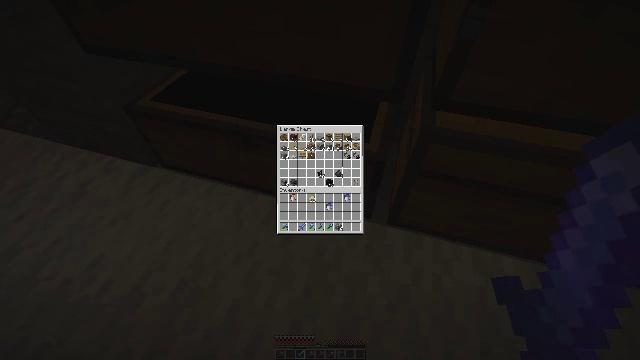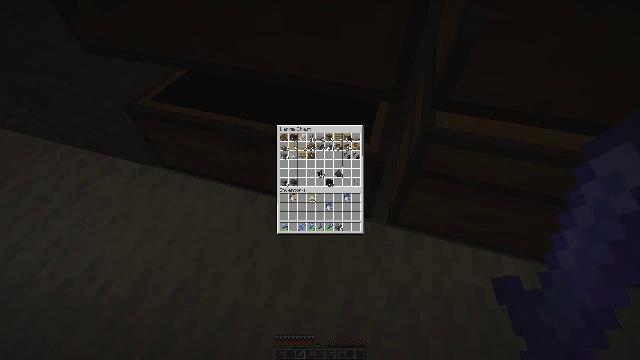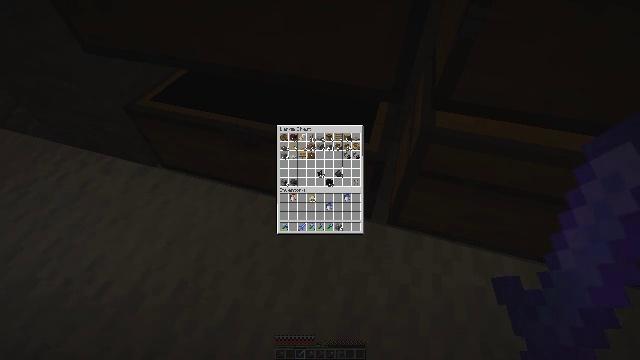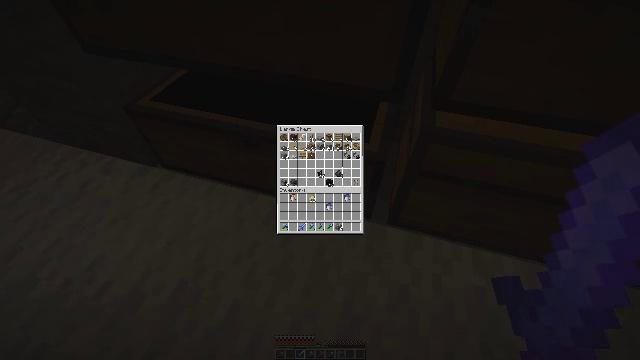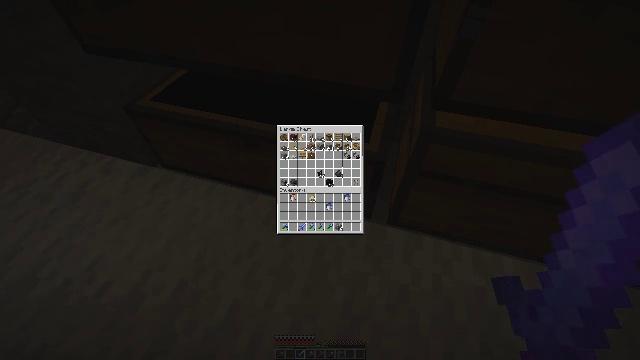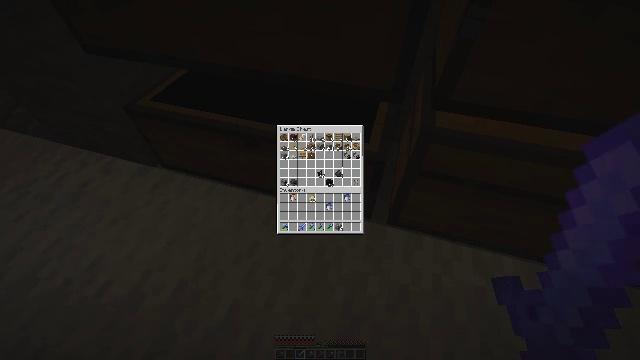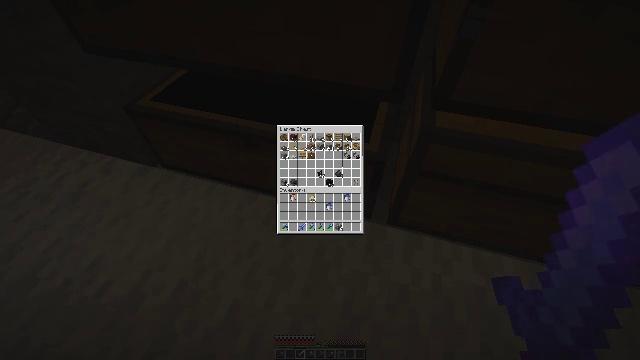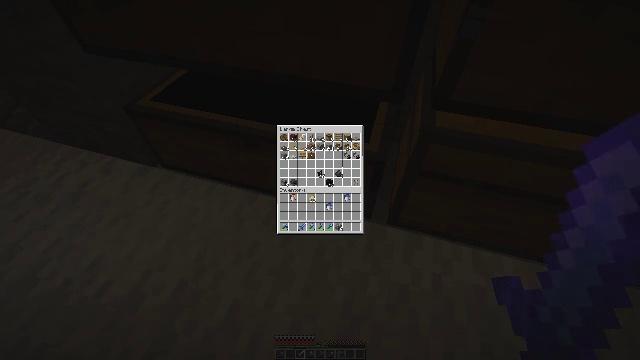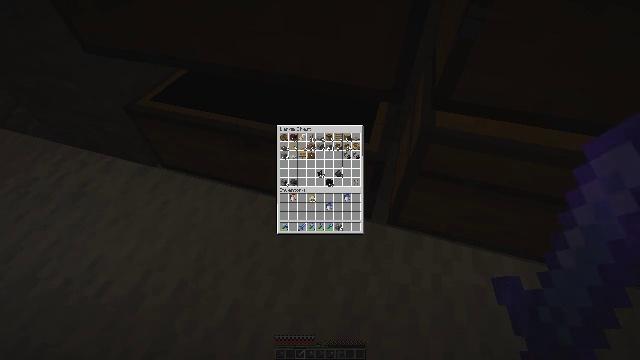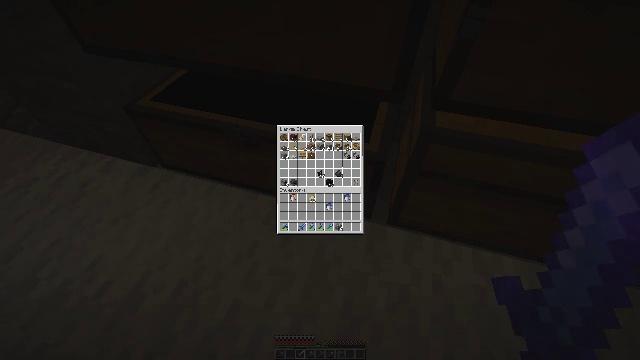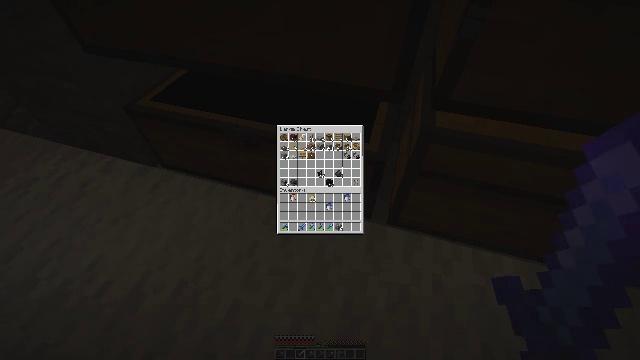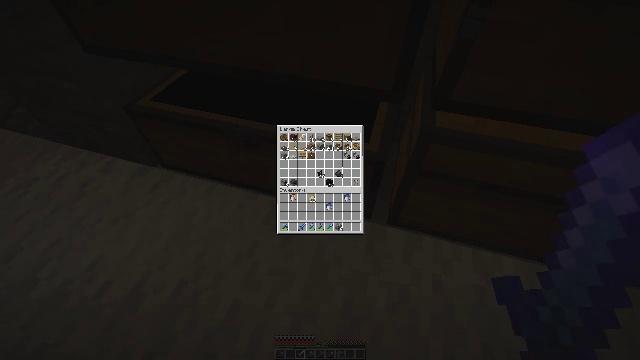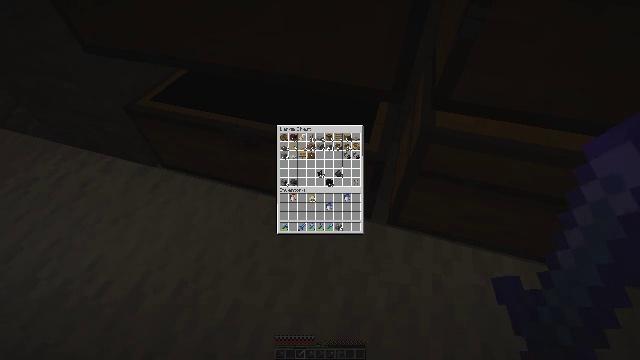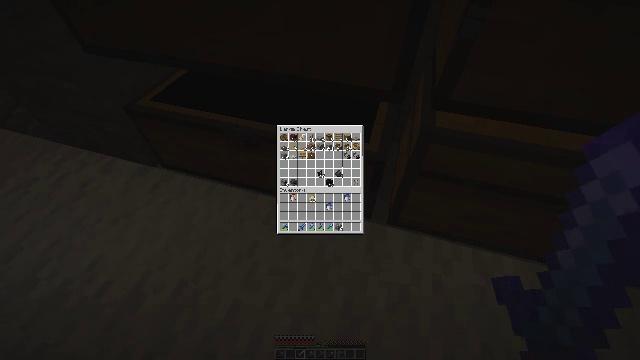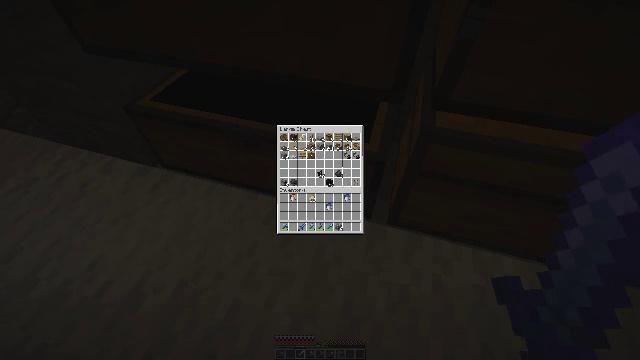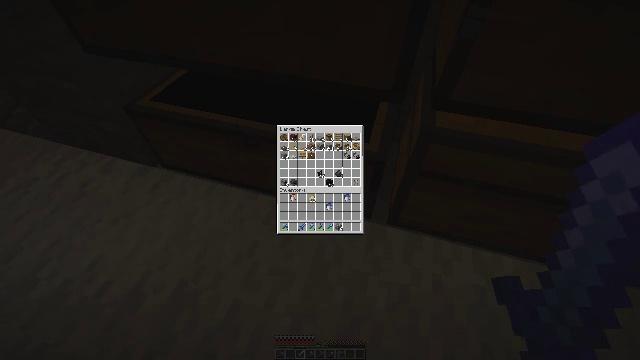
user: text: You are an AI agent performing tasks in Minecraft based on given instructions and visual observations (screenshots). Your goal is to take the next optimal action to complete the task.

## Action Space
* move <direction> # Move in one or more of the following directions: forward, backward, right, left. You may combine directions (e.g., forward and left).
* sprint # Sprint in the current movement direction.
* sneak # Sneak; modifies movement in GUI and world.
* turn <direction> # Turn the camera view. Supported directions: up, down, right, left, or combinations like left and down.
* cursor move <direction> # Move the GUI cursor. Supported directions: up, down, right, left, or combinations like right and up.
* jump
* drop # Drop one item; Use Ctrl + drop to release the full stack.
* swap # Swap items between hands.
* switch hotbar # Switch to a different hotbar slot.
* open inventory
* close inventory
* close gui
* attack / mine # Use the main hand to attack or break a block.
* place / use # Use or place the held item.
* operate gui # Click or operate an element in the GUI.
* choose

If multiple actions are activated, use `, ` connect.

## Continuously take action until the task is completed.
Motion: motion action
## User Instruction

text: Collect vines by mining them.
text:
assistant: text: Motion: no_op
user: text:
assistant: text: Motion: no_op
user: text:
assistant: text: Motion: no_op
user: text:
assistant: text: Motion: no_op
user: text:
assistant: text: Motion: no_op
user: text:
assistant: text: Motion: no_op
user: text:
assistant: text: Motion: no_op
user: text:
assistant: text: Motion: no_op
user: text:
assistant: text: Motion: no_op
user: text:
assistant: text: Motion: no_op
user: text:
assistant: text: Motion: no_op
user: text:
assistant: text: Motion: no_op
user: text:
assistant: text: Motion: no_op
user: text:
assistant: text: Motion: no_op
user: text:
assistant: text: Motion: no_op
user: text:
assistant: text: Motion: no_op
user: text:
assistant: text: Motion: no_op
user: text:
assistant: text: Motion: no_op
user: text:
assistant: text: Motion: no_op
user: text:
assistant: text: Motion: no_op
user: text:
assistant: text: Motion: no_op
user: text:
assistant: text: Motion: no_op
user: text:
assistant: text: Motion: no_op
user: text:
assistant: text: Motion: no_op
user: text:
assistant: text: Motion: no_op
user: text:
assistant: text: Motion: no_op
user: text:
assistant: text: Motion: no_op
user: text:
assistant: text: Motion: no_op
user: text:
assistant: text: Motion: no_op
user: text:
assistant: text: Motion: no_op